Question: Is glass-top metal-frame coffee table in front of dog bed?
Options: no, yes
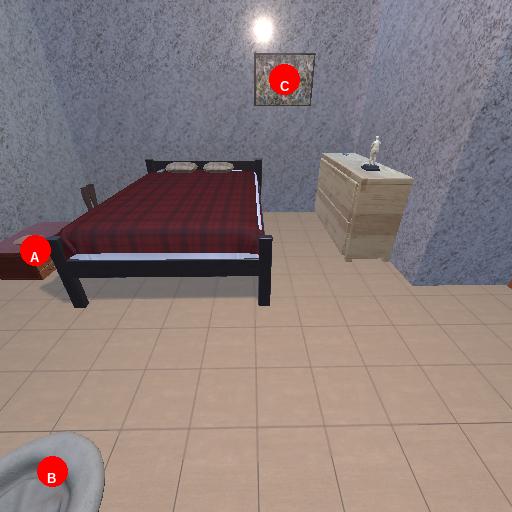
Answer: no